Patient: sex M, age 61
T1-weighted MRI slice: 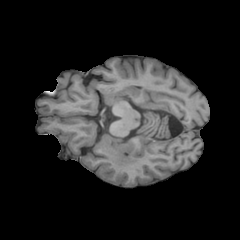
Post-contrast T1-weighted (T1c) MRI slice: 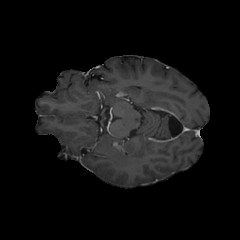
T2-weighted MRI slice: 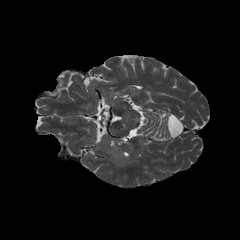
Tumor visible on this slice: yes
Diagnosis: Astrocytoma, IDH-wildtype
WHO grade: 3